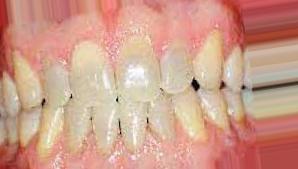
Condition: Tooth Discoloration